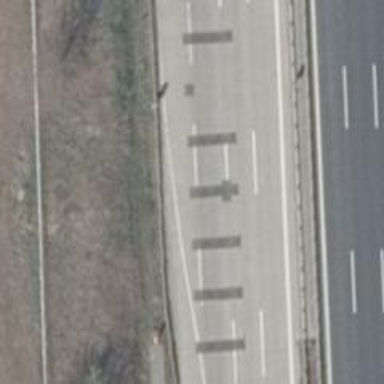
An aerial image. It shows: Concrete motorway.